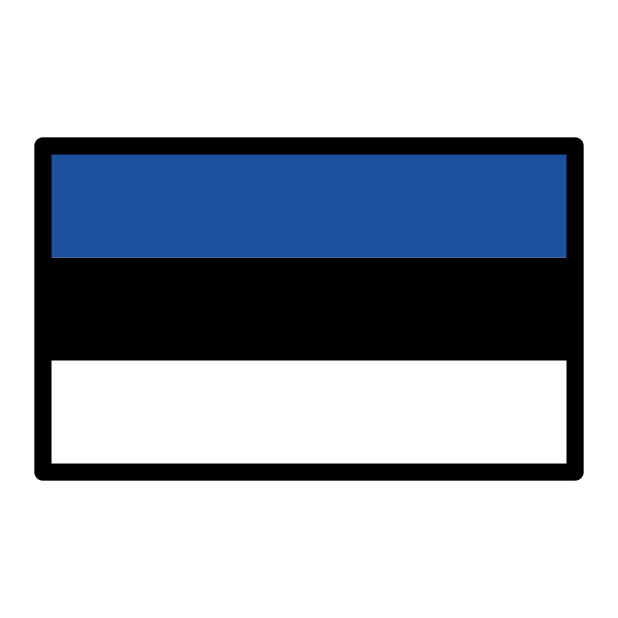
flag: Estonia